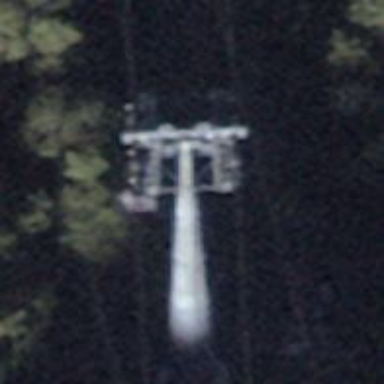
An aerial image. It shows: Pylon used for aerialway.